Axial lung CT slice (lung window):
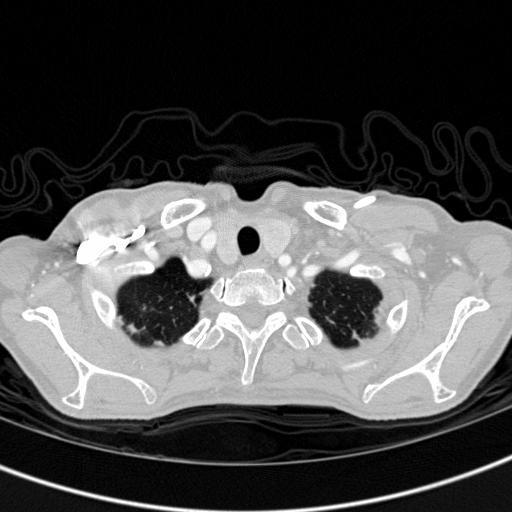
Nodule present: no